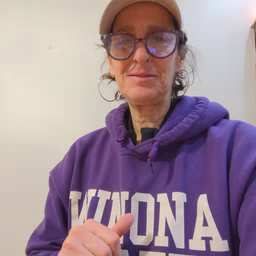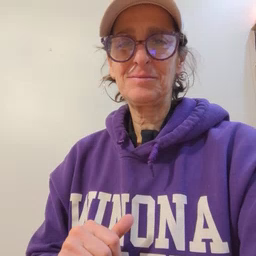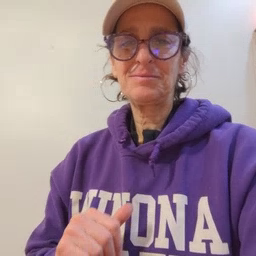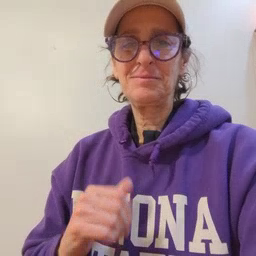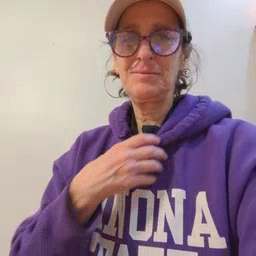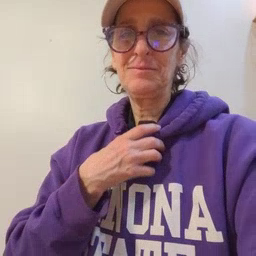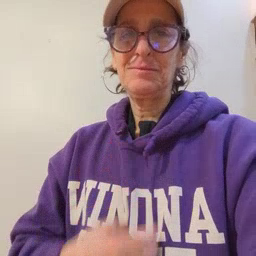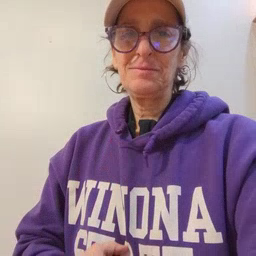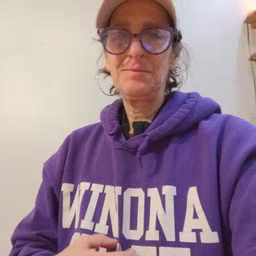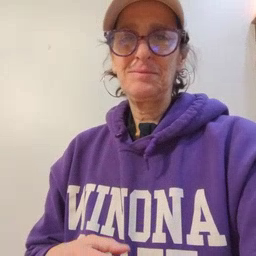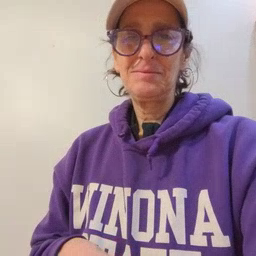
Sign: hungry